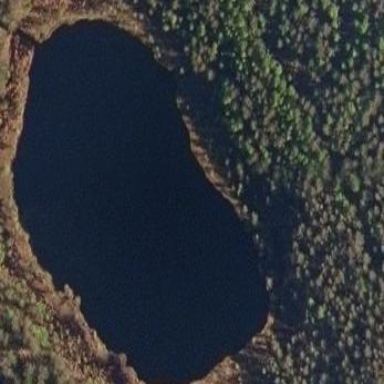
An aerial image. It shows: Beautiful lake surrounded by nature.